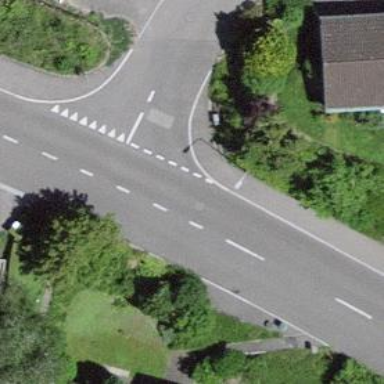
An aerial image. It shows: Road with "give way" sign.